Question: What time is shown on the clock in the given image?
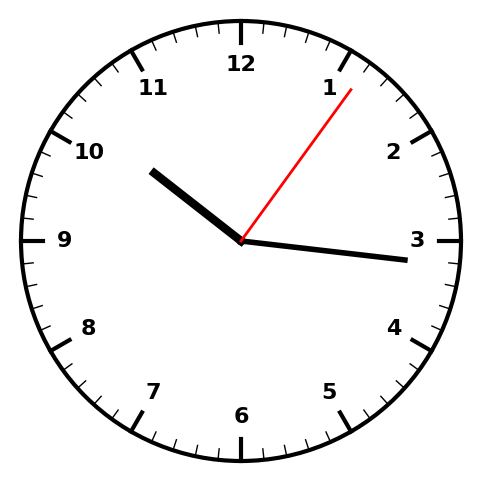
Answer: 10:16:06